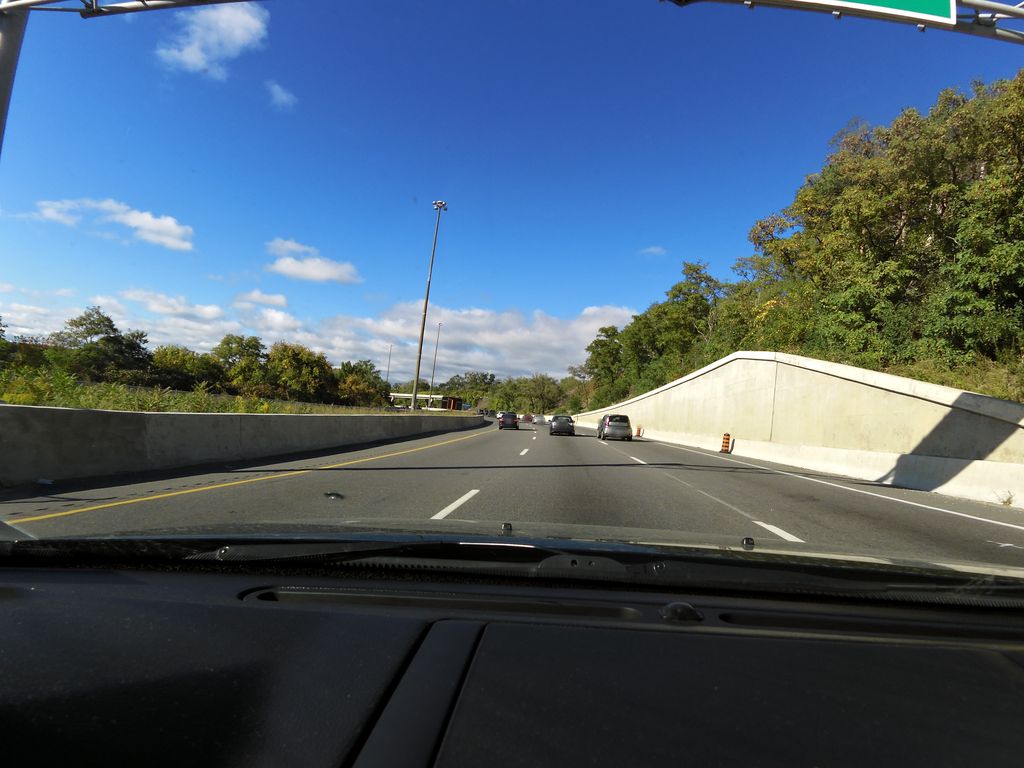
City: hamilton